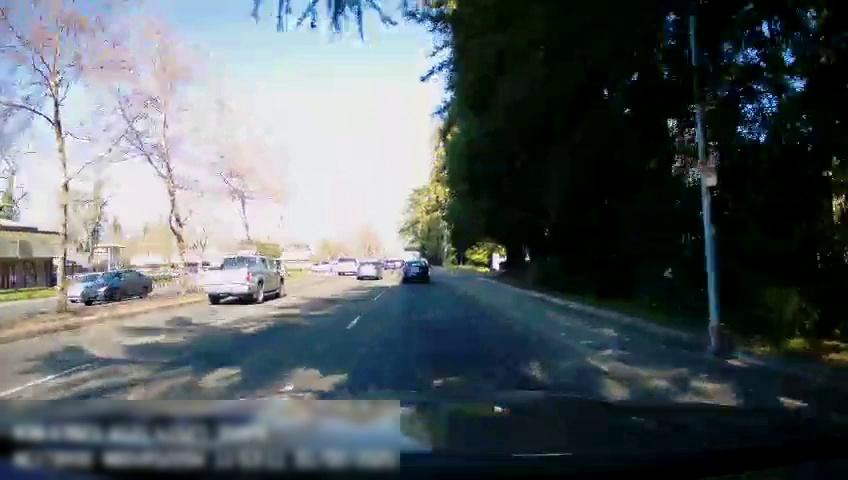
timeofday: Day
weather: Sunny
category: Drivable Space
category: Drivable Space
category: Vehicles | Truck
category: Vehicles | Car
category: Vehicles | Car
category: Vehicles | Truck
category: Vehicles | Car
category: Vehicles | Car
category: Vehicles | Car
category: Lanes | Alternate Lane
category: Lanes | Current Lane